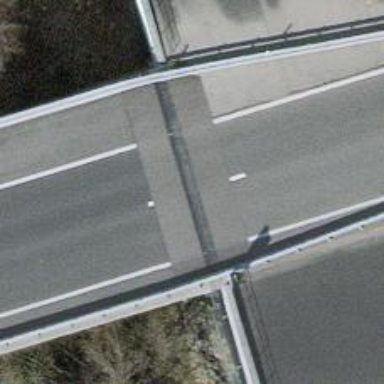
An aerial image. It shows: Asphalt motorway.